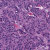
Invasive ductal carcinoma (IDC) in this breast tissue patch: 1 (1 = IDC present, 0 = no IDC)